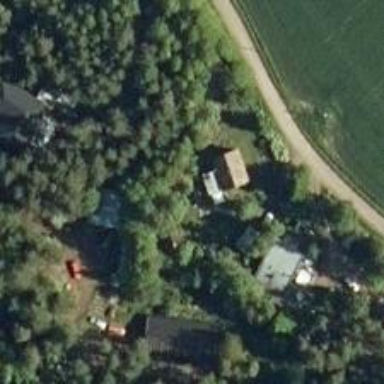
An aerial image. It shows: Farm.